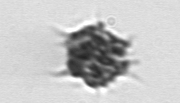
Label: Dictyocha